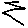
Label: zigzag